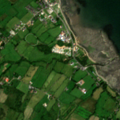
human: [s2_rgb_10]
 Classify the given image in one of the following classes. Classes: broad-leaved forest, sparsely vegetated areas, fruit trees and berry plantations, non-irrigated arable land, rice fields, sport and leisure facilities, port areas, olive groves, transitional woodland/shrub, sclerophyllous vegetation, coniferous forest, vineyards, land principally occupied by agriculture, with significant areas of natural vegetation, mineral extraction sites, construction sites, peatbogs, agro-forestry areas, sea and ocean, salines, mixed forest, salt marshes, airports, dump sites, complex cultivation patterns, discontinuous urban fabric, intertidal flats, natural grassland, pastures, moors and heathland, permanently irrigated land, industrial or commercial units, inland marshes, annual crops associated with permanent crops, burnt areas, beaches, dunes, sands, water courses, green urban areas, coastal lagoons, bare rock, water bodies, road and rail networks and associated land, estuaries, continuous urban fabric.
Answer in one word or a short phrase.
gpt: discontinuous urban fabric, pastures, sea and ocean